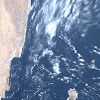
Label: water